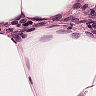
Metastatic tissue present: no